Field crop: maize
Growth stage: 2
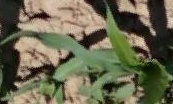
Species: maize